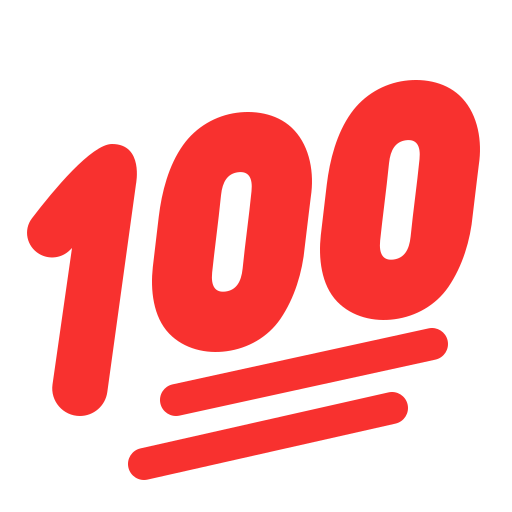
hundred points flat